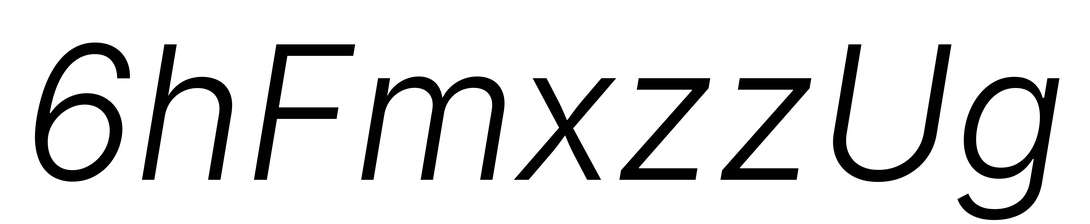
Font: Inter-Italic_Light_Italic